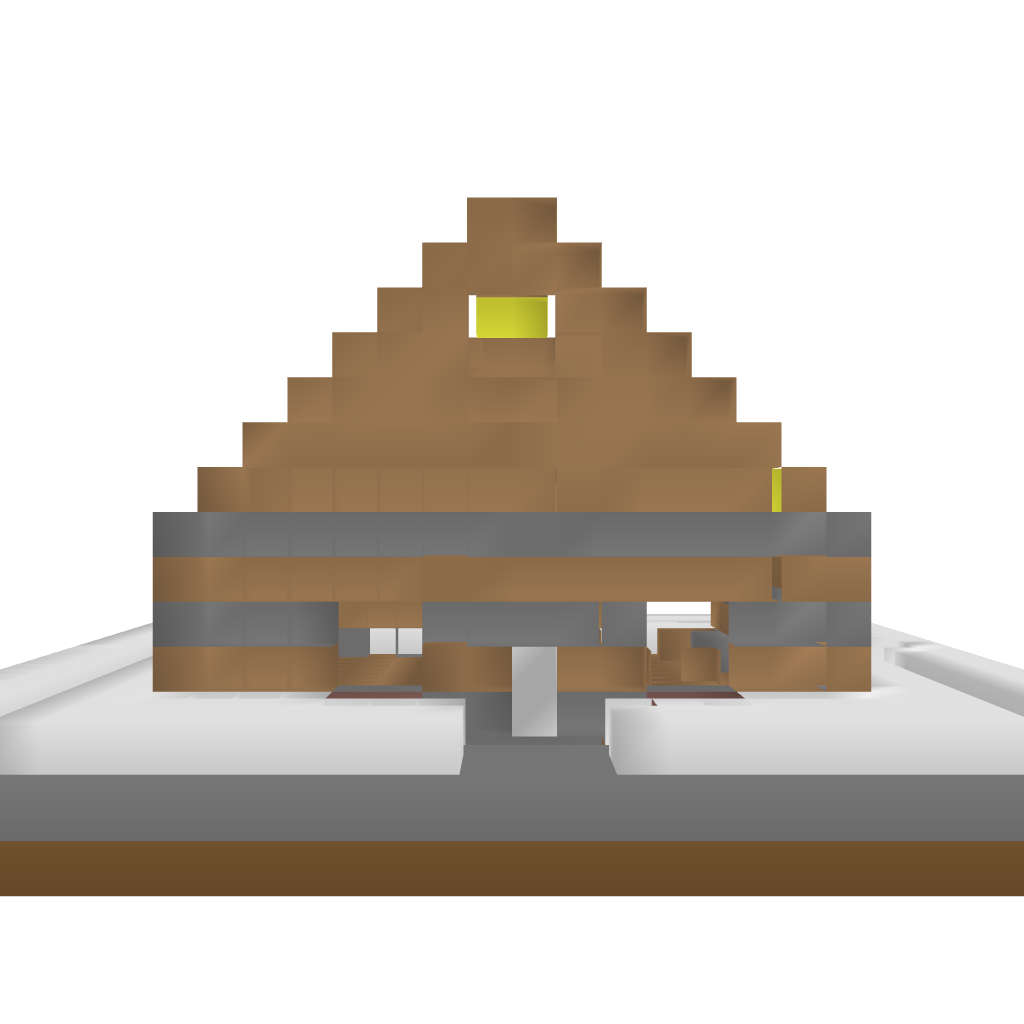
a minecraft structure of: Grand Victoria Wooden House bad low quality